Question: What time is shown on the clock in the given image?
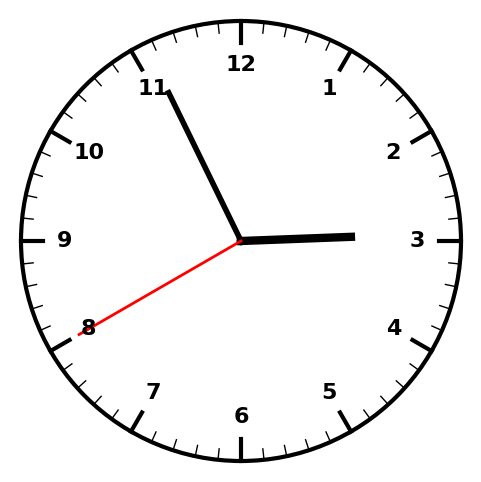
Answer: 02:55:40